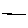
Label: line